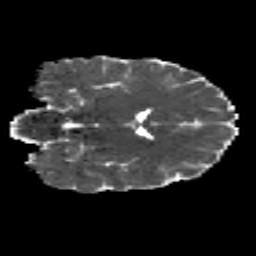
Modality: MD
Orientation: coronal
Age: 20
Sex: male
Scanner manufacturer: siemens
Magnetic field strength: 3 T
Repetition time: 8.8 s
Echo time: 0.085 s